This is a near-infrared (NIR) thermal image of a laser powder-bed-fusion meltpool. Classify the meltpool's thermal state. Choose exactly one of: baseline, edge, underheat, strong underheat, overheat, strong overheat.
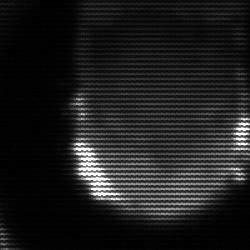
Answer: edge